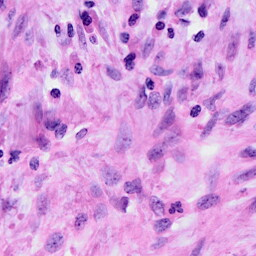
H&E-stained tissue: Cervix